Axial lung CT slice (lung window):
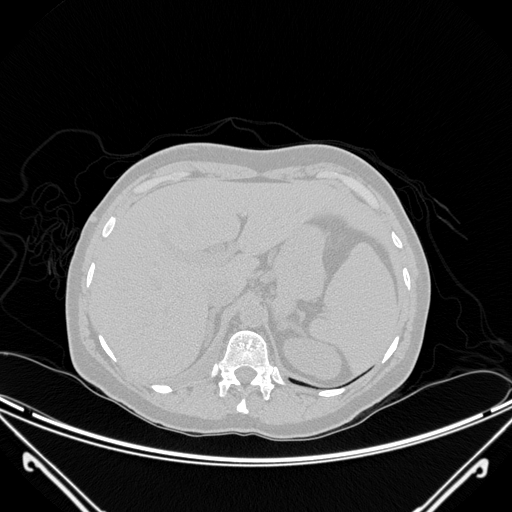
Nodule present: no